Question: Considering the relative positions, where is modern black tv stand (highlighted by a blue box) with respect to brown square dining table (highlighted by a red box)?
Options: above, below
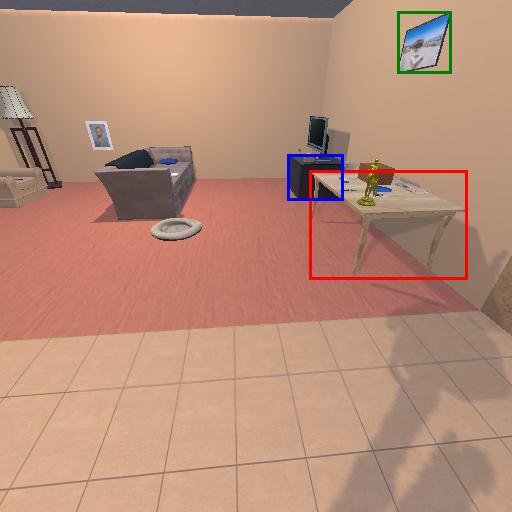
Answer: above